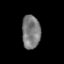
Tissue: prostate
Cell type: T cells
Senescence score: 0.1845
Nuclear area (px): 602
Mean DAPI intensity: 122.99